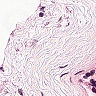
Metastatic tissue present: no